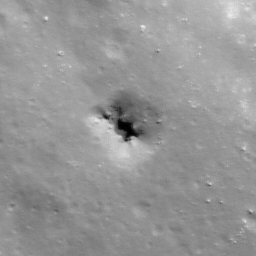
Pit: Stevinus 15
Host crater: Stevinus
Host type: impact_melt
Lunar coordinates: latitude -32.357, longitude 54.943